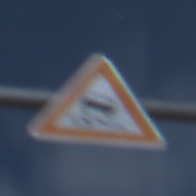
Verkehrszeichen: SchleuderOderRutschgefahr
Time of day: Night
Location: Outdoor (Nature)
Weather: PartlyCloudy
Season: NotSpecified
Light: Natural